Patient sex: M
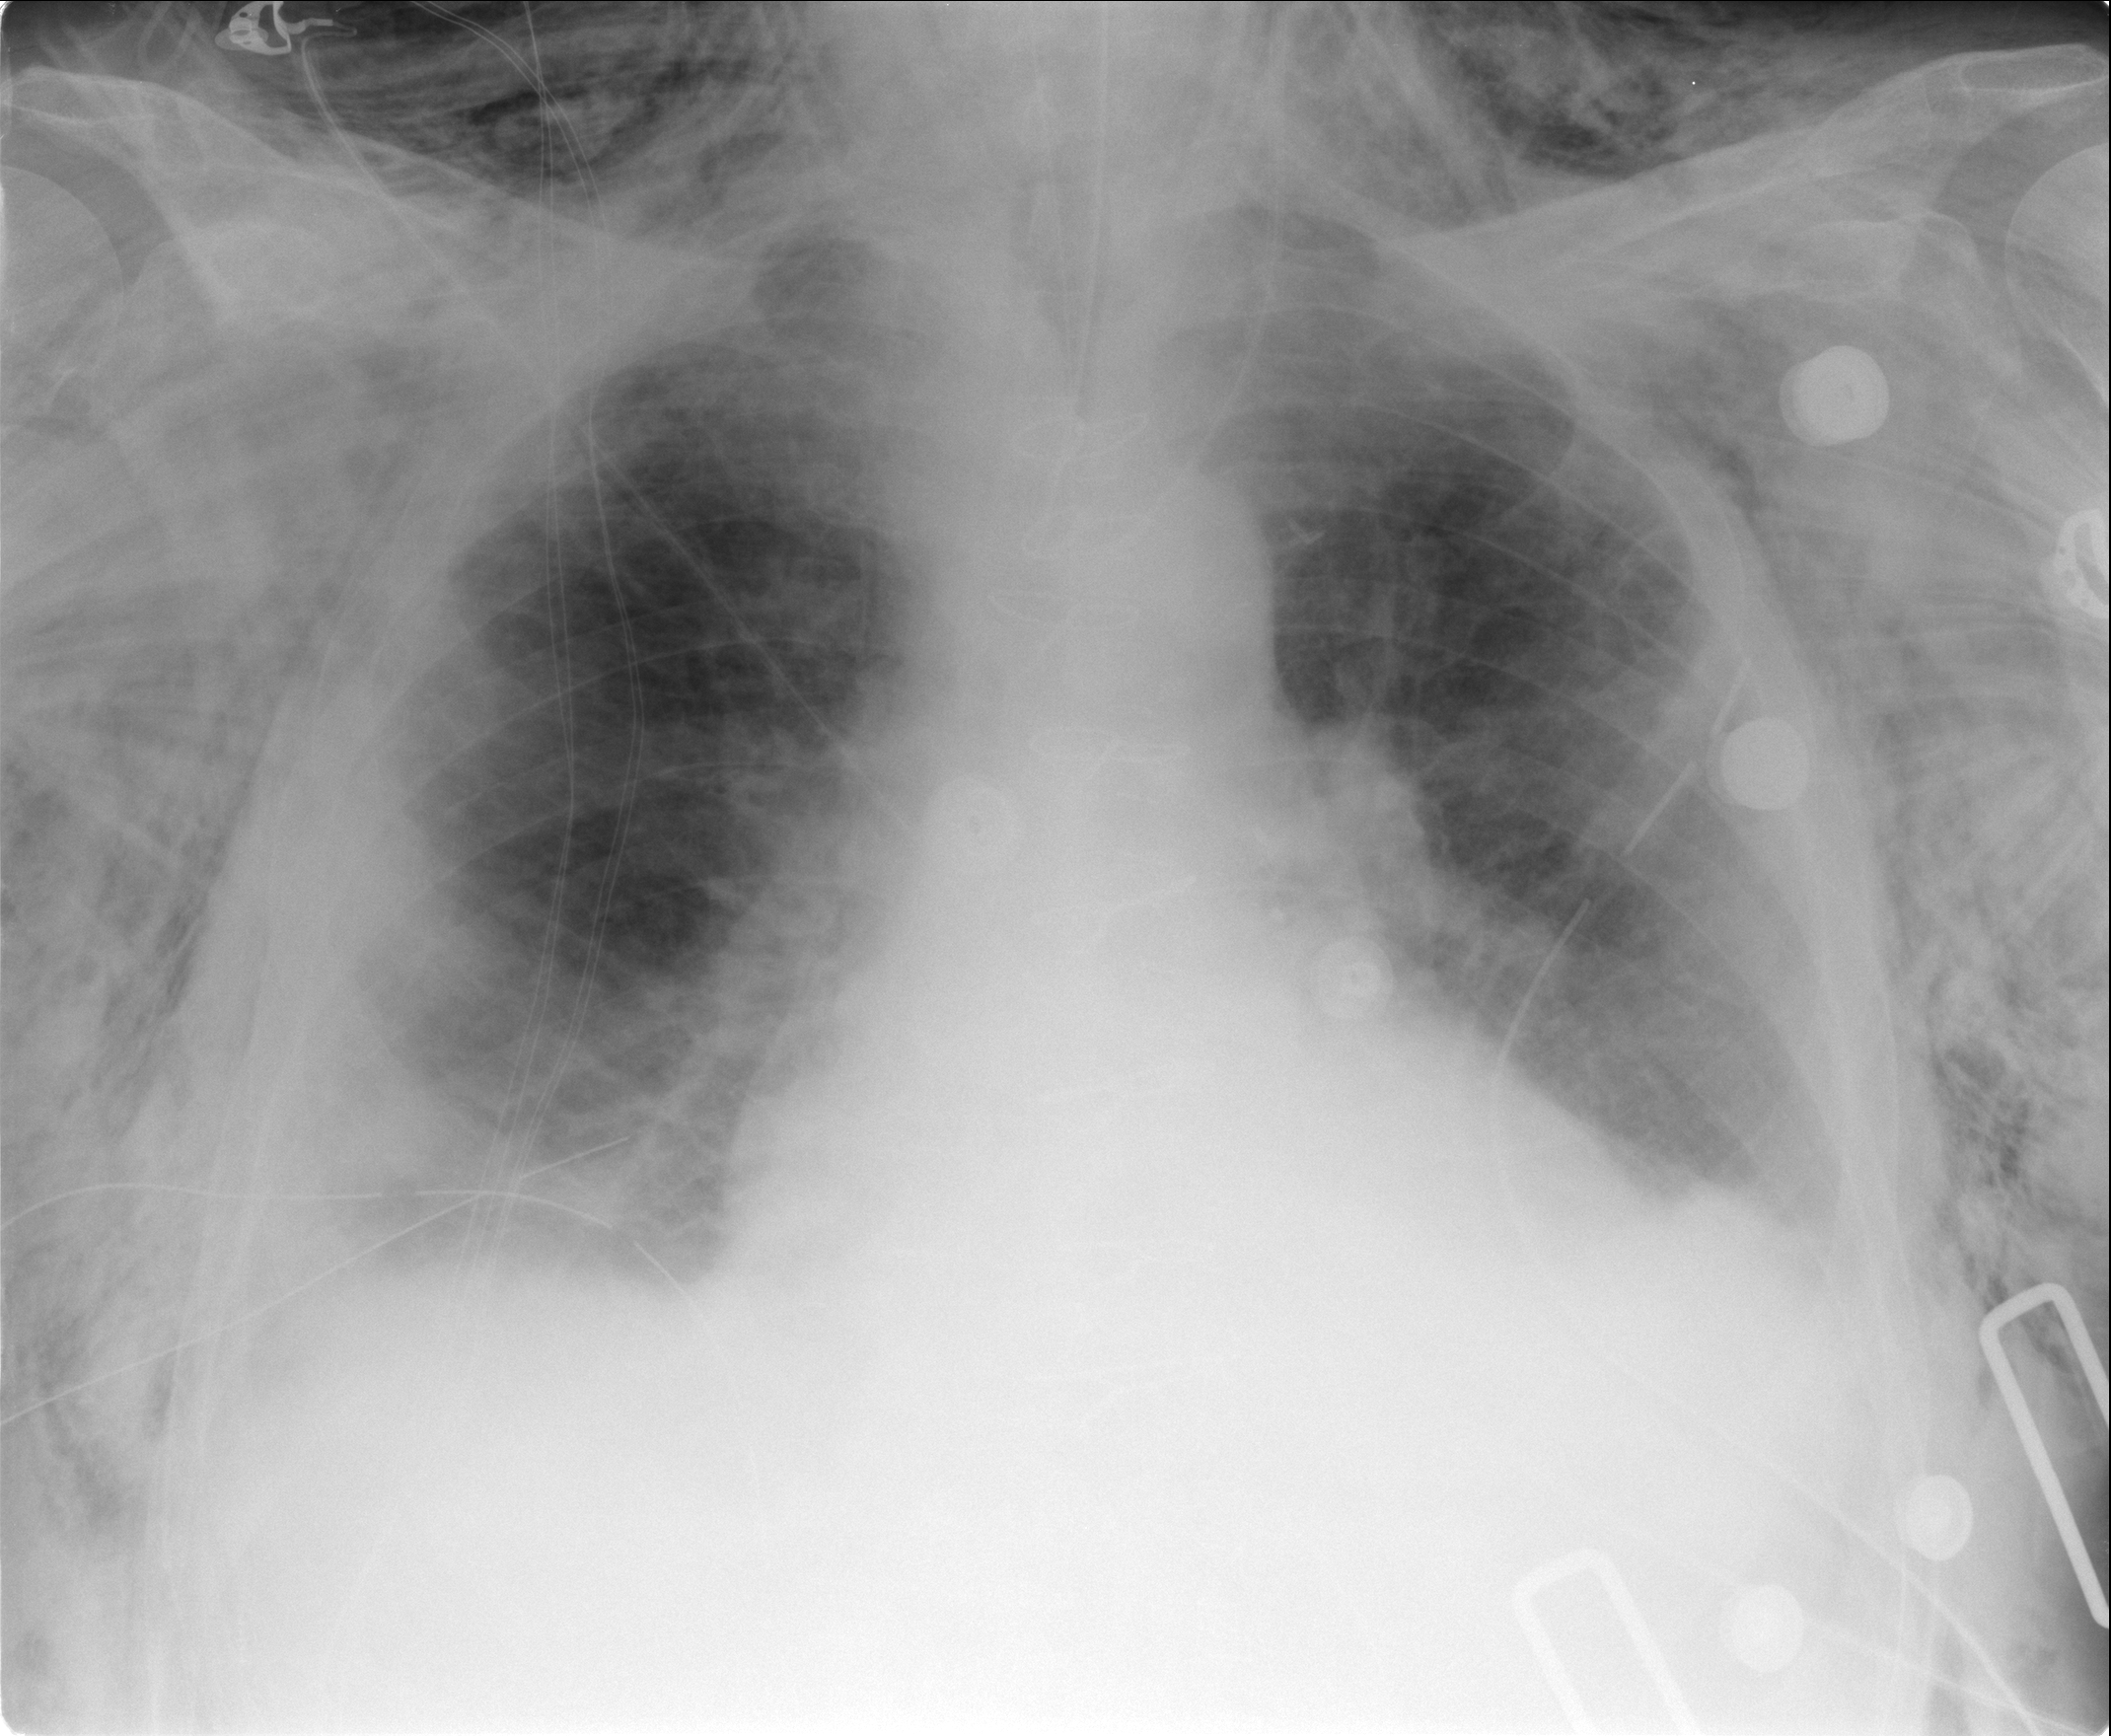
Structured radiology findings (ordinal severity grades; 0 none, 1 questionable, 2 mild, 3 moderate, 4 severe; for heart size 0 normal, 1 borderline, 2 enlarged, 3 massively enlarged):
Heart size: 0
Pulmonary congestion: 2
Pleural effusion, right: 0
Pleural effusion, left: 2
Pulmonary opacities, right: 0
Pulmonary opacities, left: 0
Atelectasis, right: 0
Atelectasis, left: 2